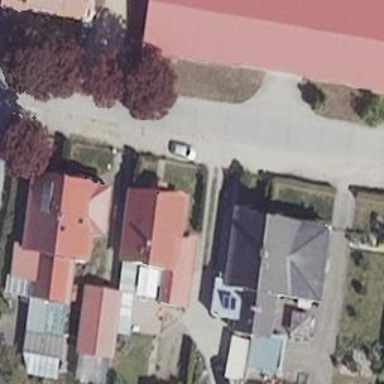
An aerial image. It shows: Residential road with concrete surface.